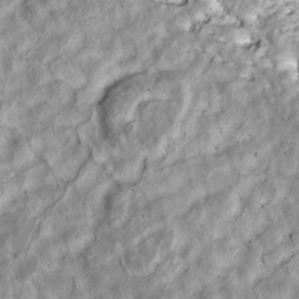
Label: non_frost